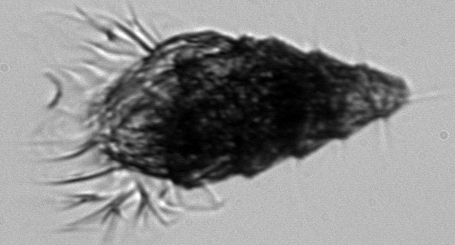
Label: Laboea_strobila